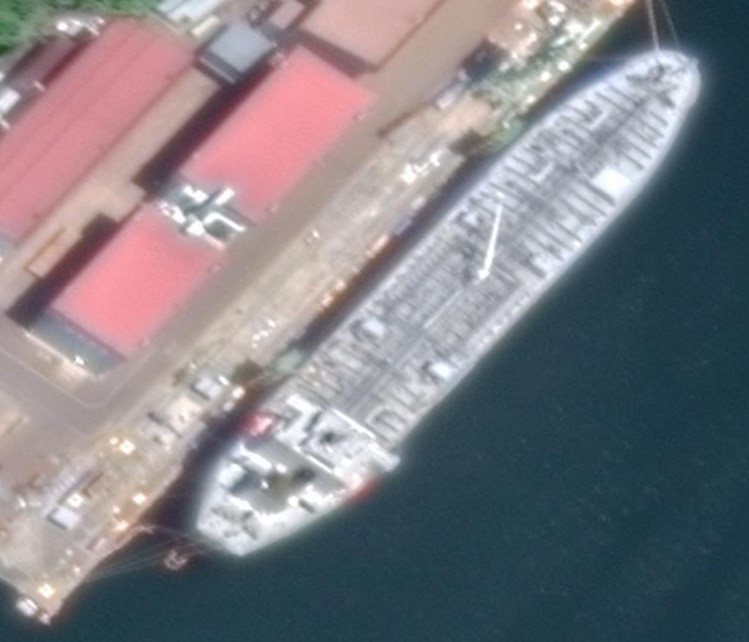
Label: Tank_ship